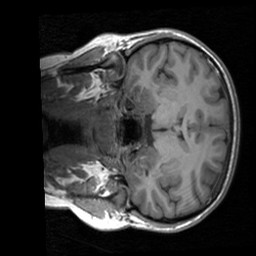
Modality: T1w
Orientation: coronal
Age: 22
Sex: female
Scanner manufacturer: siemens
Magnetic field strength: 3 T
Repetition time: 1.9 s
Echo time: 0.00226 s